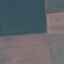
Land use / land cover class: AnnualCrop